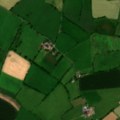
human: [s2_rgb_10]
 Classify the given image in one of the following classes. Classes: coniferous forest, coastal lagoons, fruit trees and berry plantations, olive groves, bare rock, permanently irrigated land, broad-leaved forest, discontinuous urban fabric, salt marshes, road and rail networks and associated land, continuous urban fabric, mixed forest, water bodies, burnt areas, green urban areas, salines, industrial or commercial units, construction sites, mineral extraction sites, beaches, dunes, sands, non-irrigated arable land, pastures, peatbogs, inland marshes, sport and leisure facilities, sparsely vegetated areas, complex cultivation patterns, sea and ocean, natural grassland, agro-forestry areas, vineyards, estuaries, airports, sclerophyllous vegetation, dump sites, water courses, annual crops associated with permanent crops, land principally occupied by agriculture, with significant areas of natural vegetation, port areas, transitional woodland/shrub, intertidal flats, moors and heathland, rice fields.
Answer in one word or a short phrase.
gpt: non-irrigated arable land, pastures, complex cultivation patterns